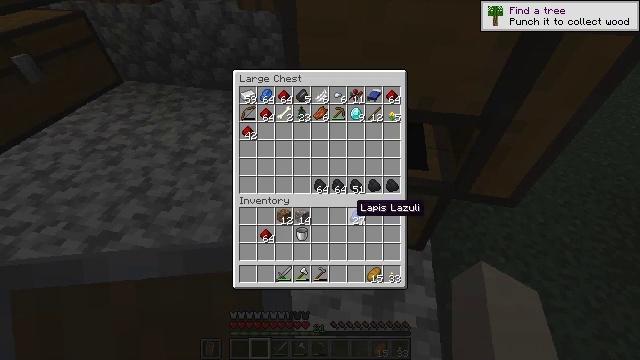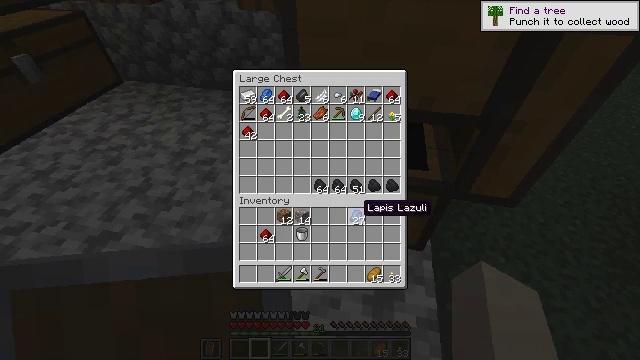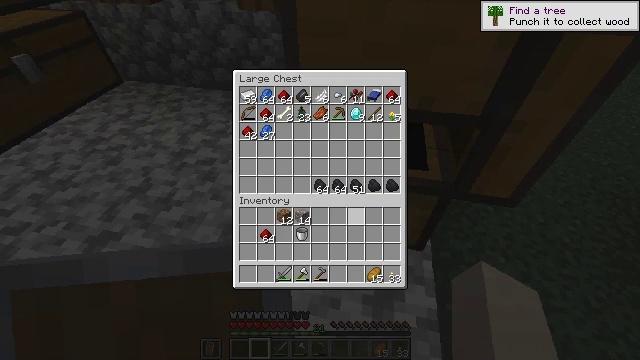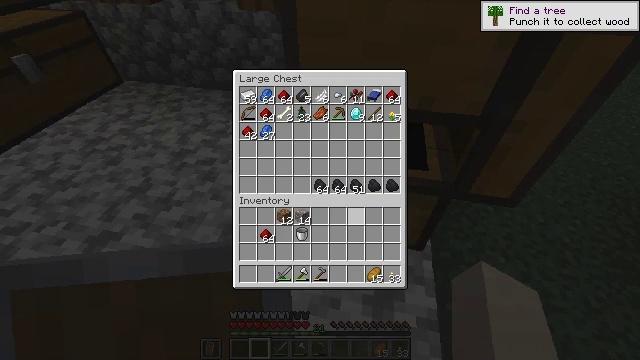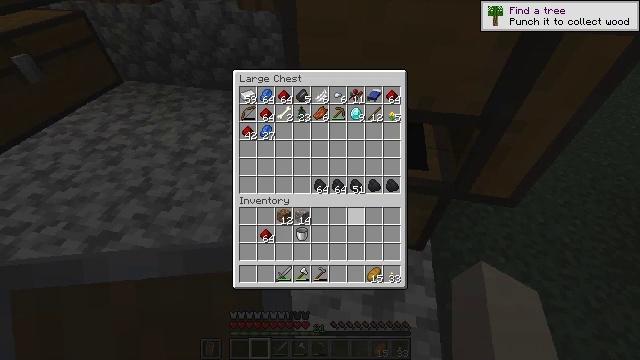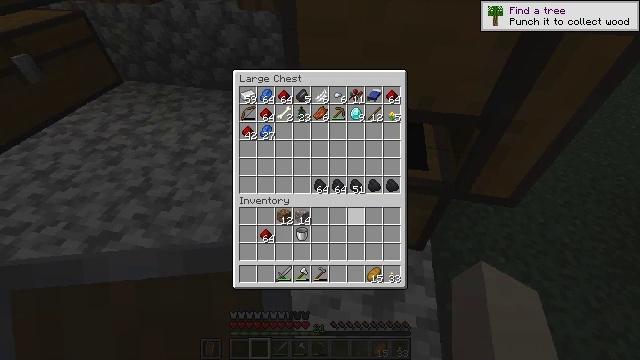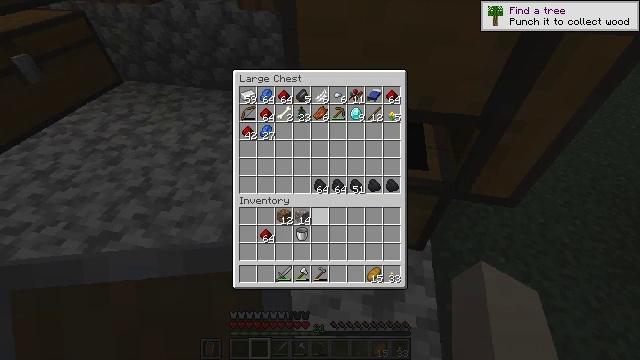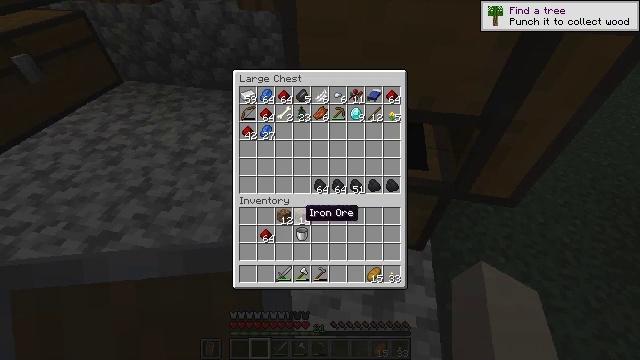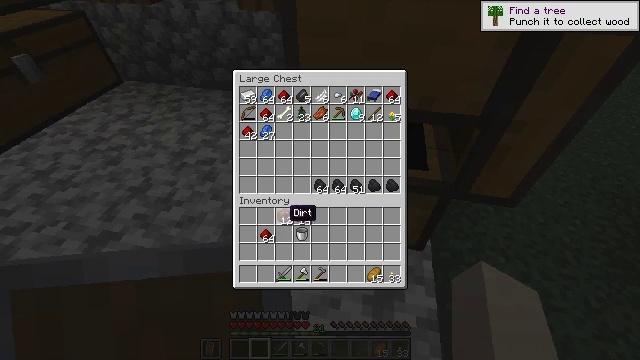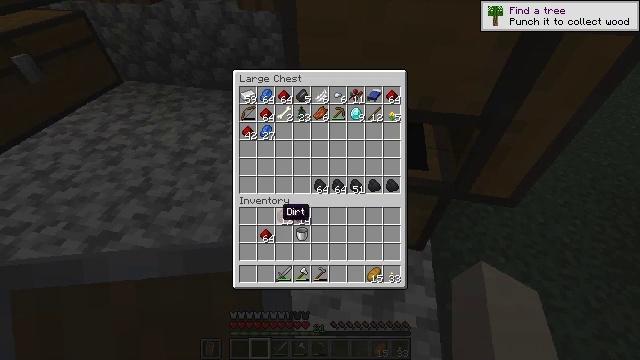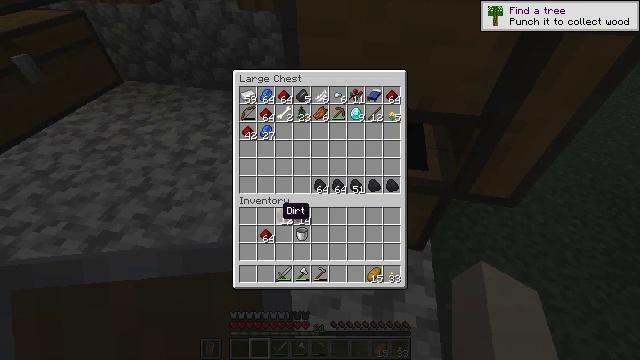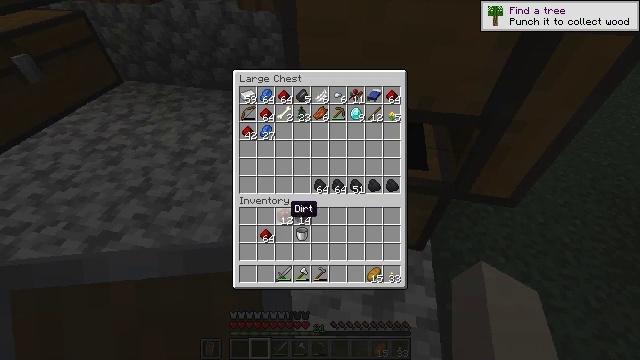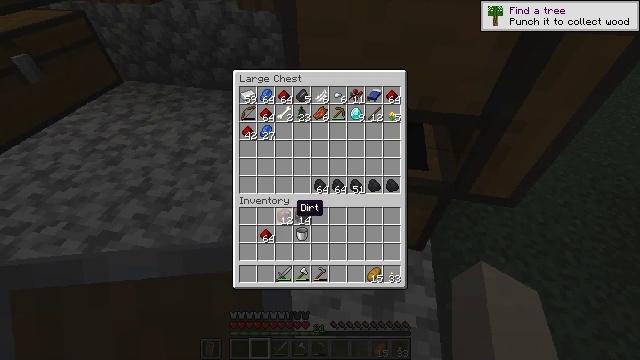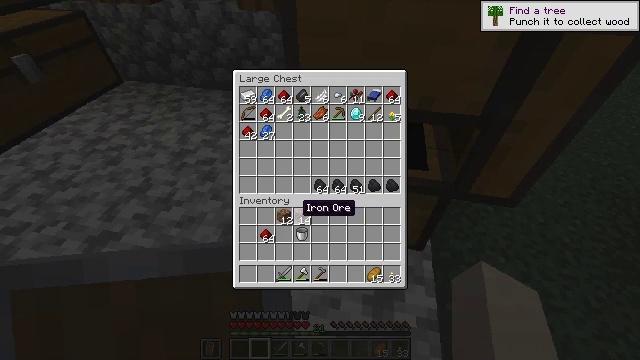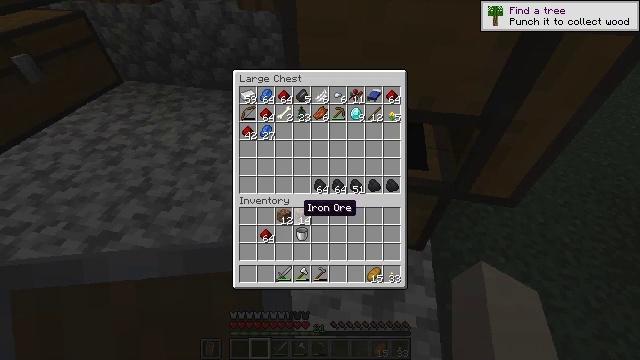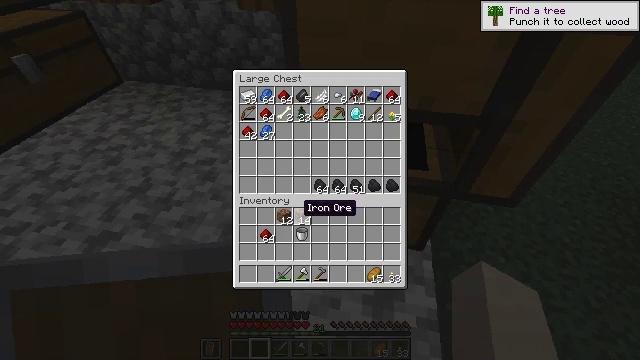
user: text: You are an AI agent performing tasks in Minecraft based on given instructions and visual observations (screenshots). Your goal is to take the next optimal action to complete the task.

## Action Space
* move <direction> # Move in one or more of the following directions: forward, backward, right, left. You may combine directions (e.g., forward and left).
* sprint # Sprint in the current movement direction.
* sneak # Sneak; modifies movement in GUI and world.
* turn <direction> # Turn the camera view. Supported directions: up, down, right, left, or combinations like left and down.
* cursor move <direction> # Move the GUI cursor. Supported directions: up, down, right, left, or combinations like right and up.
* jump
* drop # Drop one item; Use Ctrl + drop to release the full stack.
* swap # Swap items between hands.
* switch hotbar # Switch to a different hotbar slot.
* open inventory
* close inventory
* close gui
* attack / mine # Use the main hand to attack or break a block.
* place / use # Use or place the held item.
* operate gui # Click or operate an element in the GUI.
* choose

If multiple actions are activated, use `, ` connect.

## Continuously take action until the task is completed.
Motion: motion action
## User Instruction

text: craft item air
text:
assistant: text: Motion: sneak, cursor move right
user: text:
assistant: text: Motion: sneak, choose
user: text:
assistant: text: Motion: sneak, choose
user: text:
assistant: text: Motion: sneak, choose
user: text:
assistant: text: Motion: sneak, cursor move left
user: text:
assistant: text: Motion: sneak, cursor move left
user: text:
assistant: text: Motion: sneak, cursor move left
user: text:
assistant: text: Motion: sneak, cursor move left
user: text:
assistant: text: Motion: sneak, cursor move left
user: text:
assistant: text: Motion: sneak
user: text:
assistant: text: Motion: sneak, cursor move right
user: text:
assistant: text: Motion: sneak
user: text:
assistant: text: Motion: sneak
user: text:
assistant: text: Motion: sneak
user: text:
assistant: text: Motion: sneak
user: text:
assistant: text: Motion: sneak
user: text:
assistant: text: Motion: sneak
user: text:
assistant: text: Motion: sneak
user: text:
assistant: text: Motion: sneak
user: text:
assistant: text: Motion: sneak
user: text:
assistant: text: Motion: sneak
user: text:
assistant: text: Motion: sneak
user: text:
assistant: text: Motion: sneak
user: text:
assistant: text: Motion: sneak
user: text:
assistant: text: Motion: sneak
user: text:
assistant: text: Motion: sneak
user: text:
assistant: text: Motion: sneak
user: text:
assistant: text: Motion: sneak
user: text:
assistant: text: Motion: sneak
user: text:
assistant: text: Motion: sneak